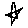
Label: star